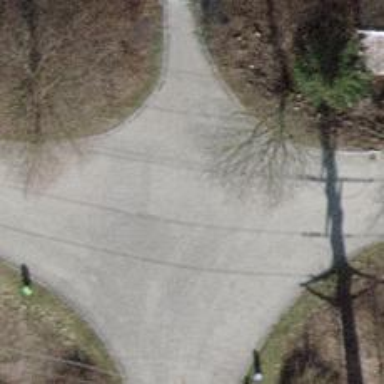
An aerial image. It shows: Paved footway.